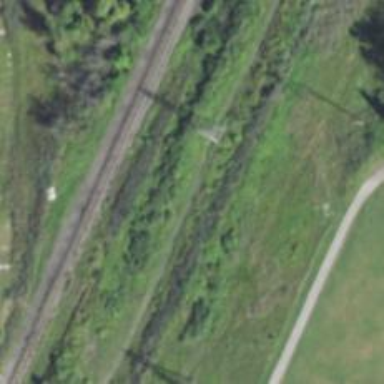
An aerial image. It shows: Abandoned railway.